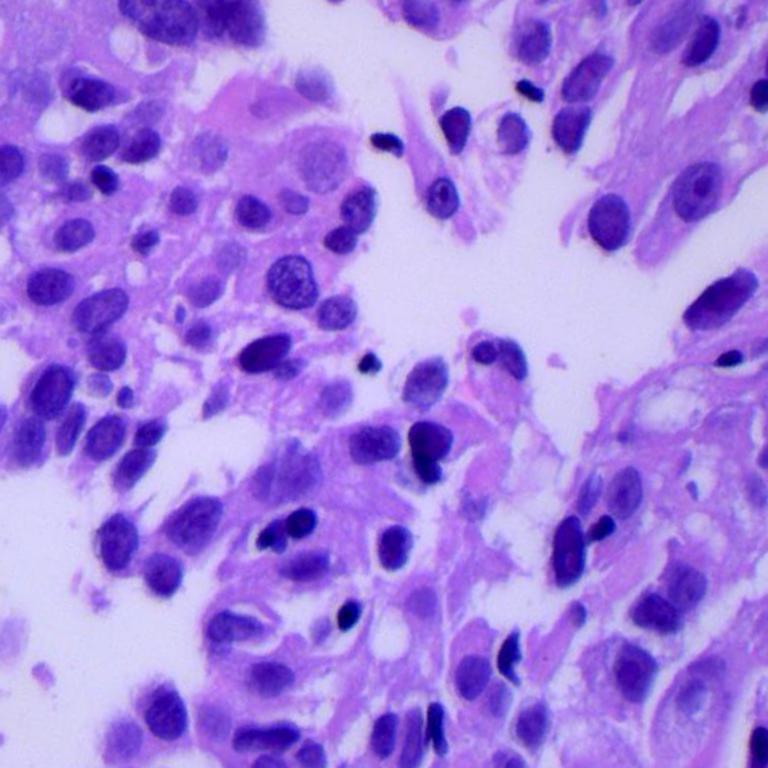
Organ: lung
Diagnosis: adenocarcinomas